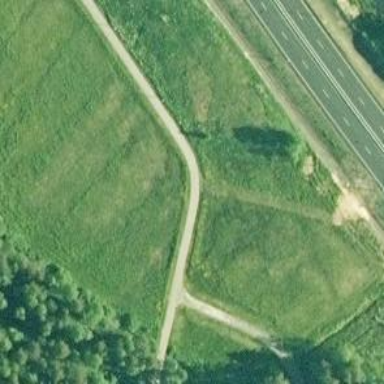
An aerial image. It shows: Cycleway.